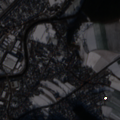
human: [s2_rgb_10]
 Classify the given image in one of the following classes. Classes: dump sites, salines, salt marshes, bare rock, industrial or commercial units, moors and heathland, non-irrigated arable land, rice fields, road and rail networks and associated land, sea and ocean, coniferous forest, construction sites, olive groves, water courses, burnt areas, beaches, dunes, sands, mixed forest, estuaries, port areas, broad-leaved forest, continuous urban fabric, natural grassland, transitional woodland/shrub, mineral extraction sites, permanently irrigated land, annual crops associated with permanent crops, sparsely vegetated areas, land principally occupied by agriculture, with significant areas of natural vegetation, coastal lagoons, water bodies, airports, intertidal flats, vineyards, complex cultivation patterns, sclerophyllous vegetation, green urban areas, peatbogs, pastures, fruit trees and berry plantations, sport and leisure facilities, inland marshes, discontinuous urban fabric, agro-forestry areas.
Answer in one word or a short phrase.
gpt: continuous urban fabric, discontinuous urban fabric, industrial or commercial units, non-irrigated arable land, complex cultivation patterns, land principally occupied by agriculture, with significant areas of natural vegetation, coniferous forest